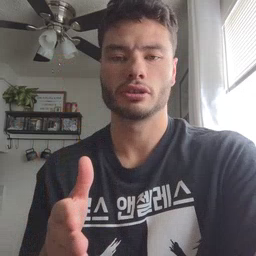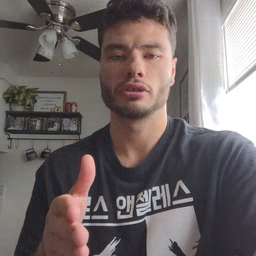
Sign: person